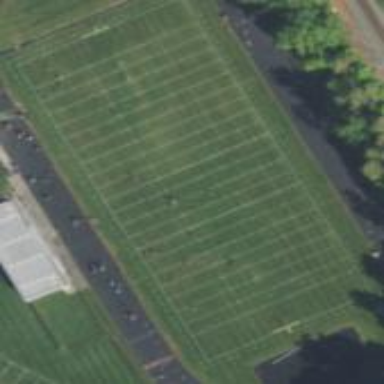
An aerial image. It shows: Pitch for American football.